Question: on index page if result of search using side filters not empty i have top filters above the index table with predefined scopes but if there is no any results, this line of filters disappears...
but i need it in all cases with correct count of search results
hope question is clear enough =)
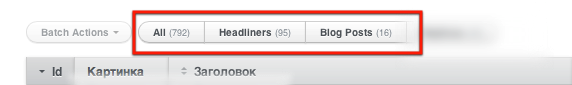
Answer: One way to do this is to monkey patch the Scopes builder class. You can easily do this by adding an initializer file to your Rails project:
'''
module ActiveAdmin
module Views
class Scopes < ActiveAdmin::Component
def build(scopes, options = {})
scopes.each do |scope|
build_scope(scope, options) if call_method_or_proc_on(self, scope.display_if_block)
end
end
end
end
end
'''
This works because the default renderer checks if the result set is empty and short circuits the process if so. By removing that check, the renderer shows all the scopes with 0 items since there are no results.